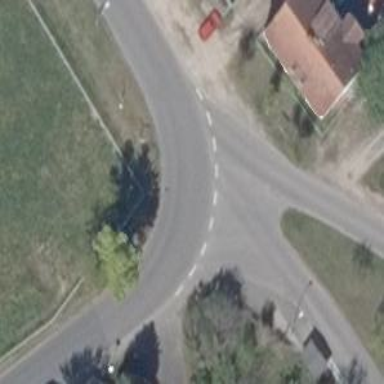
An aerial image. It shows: Secondary road with asphalt surface.